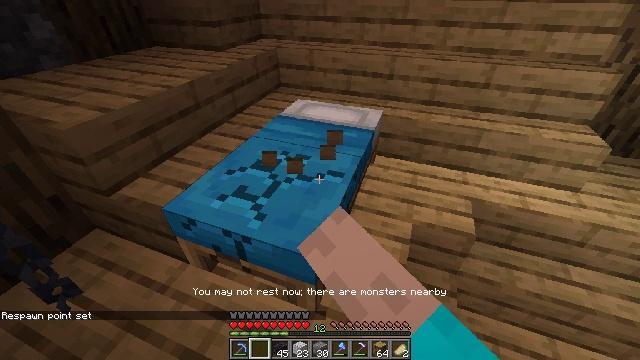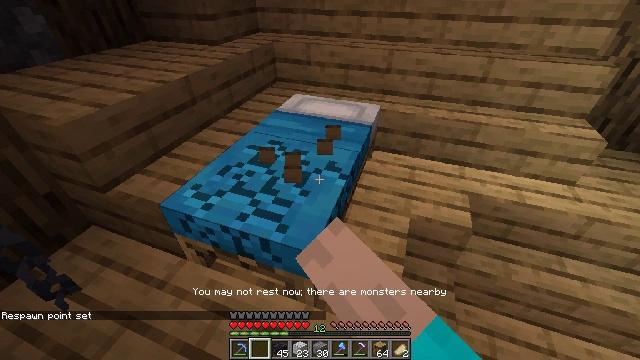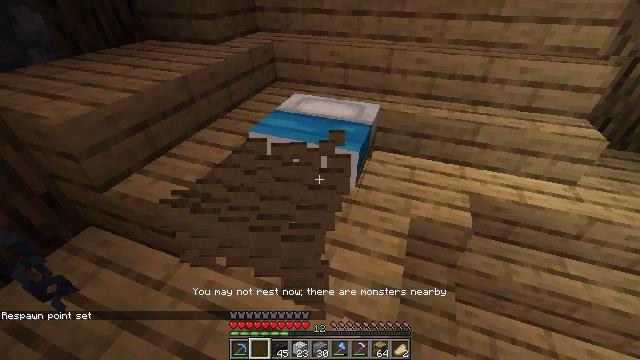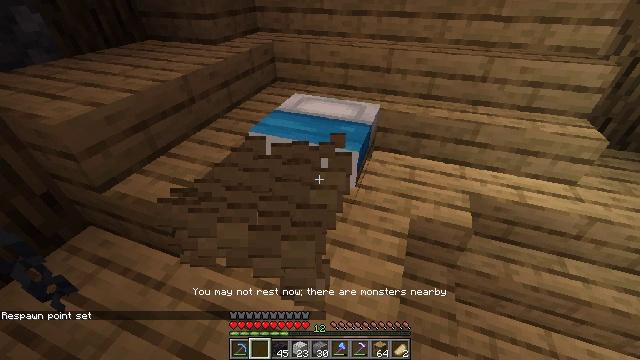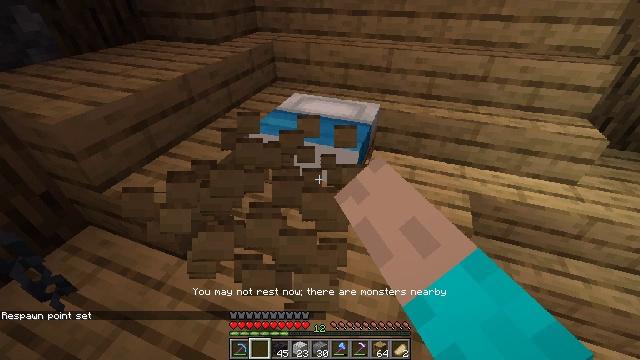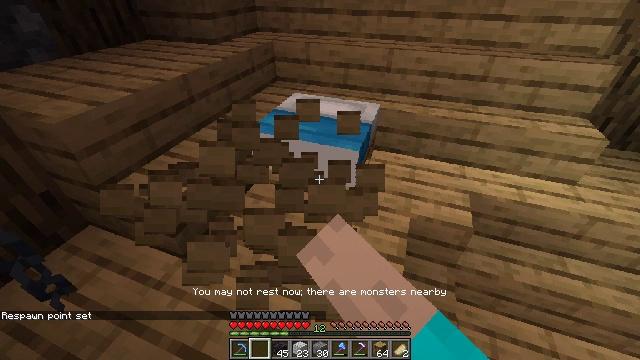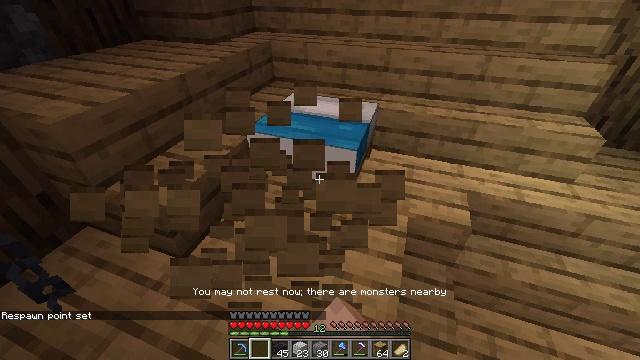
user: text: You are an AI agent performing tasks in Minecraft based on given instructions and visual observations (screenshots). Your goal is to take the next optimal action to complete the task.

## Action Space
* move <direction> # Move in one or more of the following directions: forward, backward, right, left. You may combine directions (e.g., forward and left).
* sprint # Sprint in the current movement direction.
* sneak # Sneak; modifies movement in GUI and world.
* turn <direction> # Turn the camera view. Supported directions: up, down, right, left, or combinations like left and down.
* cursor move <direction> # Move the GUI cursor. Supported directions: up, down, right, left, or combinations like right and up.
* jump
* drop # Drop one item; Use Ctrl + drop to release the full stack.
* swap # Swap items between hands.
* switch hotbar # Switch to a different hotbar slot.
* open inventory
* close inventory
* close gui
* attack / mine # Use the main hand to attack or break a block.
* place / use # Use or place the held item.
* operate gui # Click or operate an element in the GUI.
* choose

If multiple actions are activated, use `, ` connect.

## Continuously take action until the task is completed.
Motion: motion action
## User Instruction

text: Gather the light blue bed from its placement.
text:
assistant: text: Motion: turn down, attack / mine
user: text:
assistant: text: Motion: attack / mine
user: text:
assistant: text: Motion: attack / mine
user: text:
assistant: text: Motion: attack / mine
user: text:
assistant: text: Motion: attack / mine
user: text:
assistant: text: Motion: attack / mine
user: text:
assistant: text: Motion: attack / mine